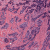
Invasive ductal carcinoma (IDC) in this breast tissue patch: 1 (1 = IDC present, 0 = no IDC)